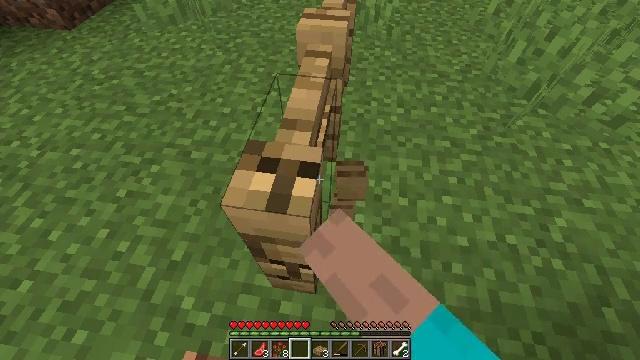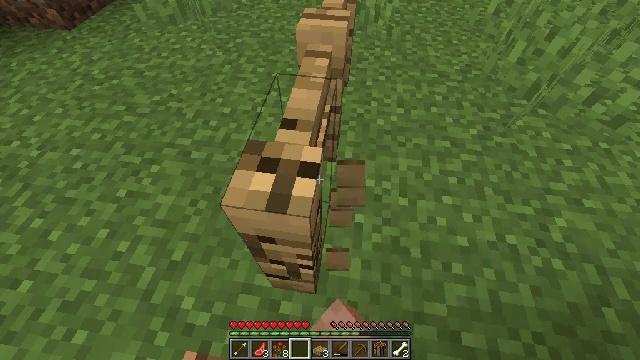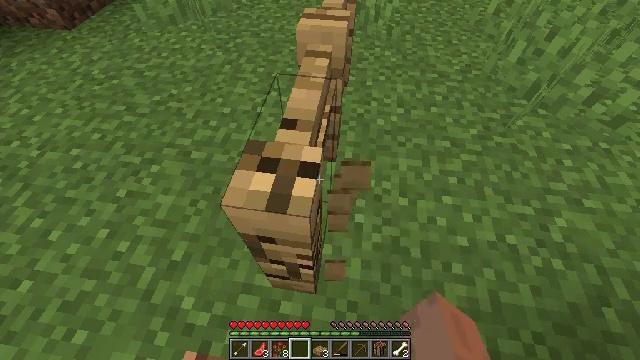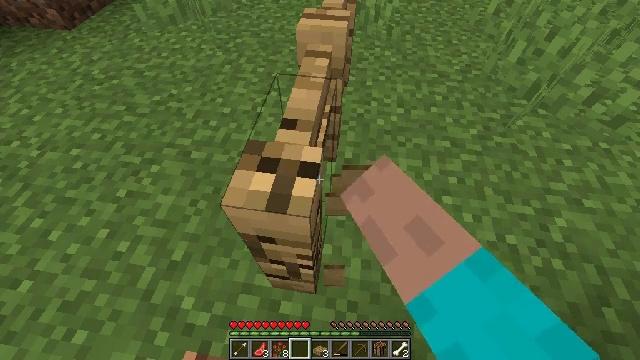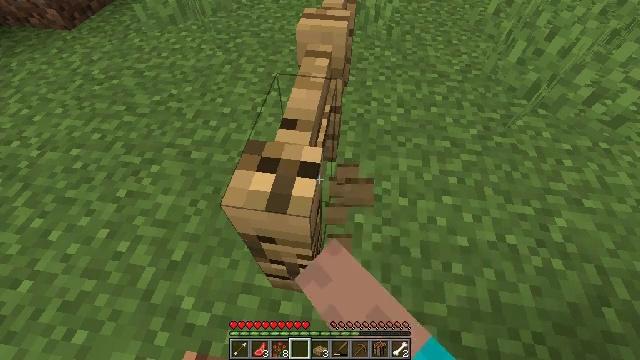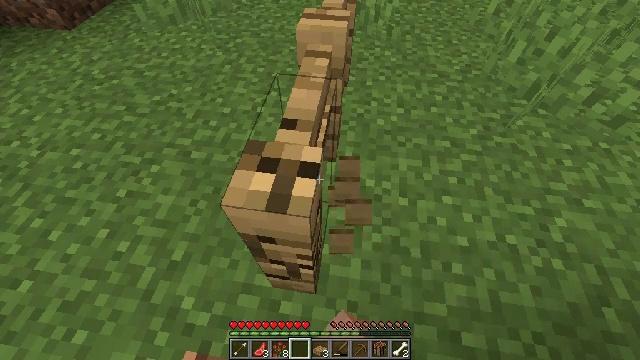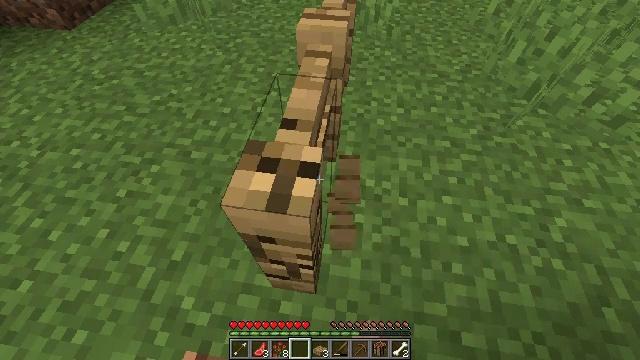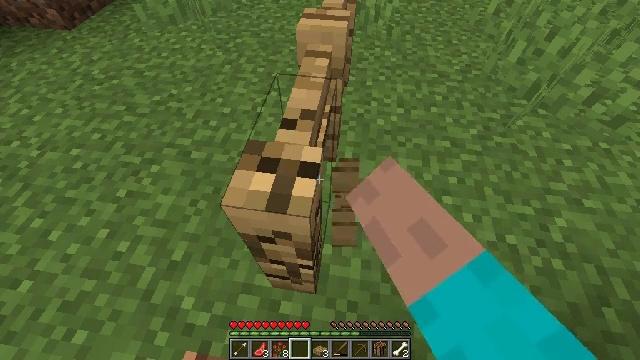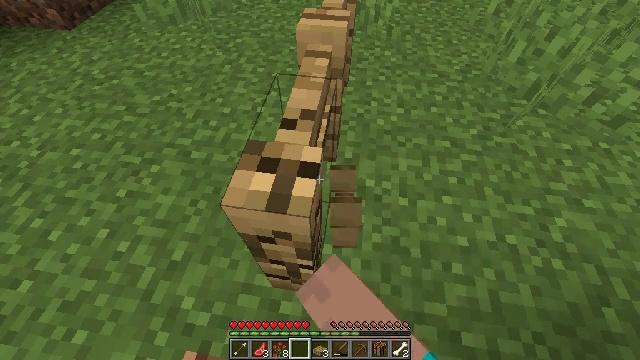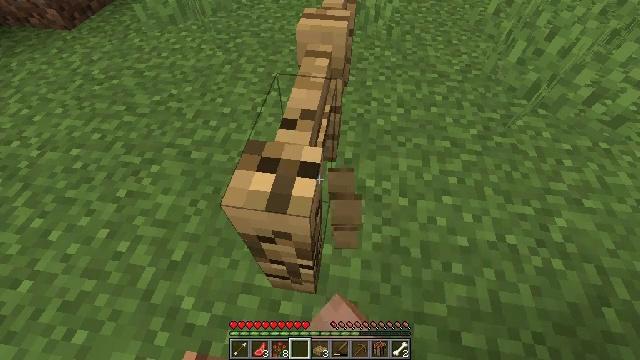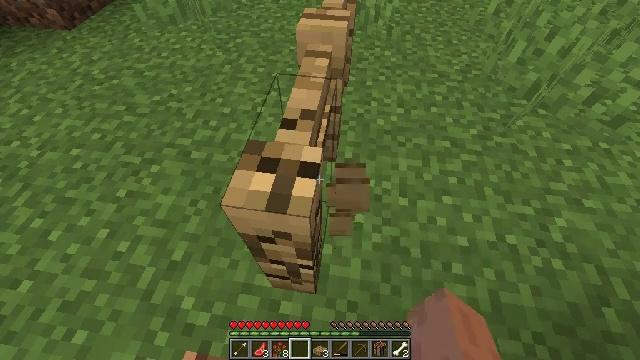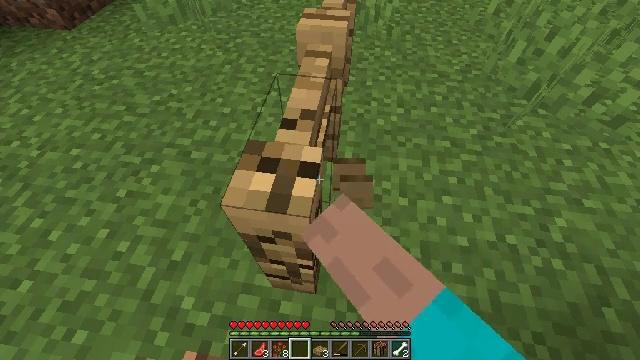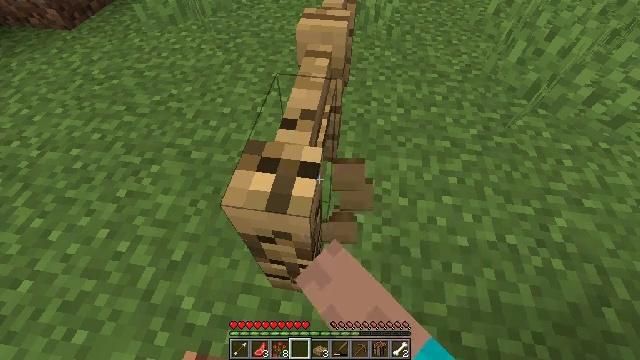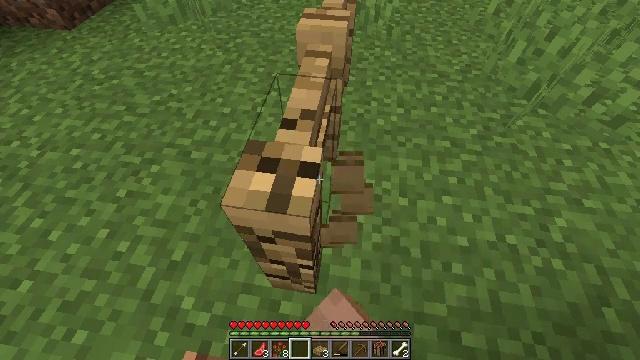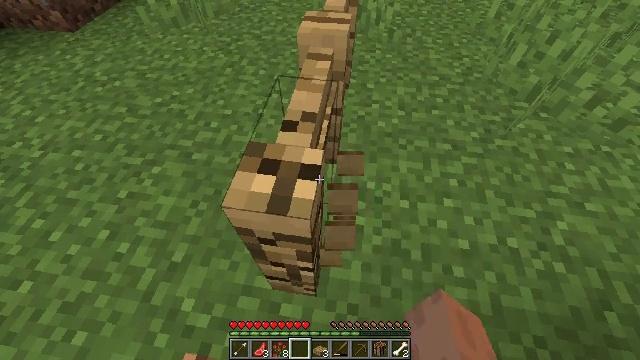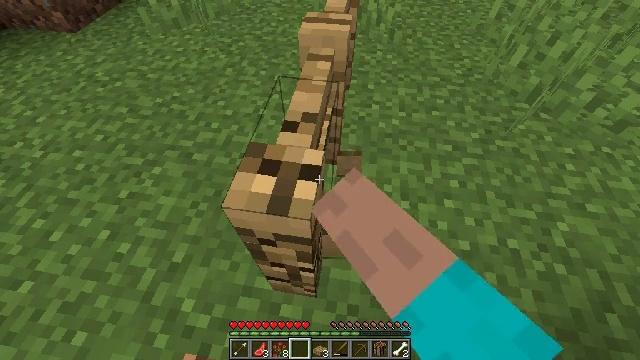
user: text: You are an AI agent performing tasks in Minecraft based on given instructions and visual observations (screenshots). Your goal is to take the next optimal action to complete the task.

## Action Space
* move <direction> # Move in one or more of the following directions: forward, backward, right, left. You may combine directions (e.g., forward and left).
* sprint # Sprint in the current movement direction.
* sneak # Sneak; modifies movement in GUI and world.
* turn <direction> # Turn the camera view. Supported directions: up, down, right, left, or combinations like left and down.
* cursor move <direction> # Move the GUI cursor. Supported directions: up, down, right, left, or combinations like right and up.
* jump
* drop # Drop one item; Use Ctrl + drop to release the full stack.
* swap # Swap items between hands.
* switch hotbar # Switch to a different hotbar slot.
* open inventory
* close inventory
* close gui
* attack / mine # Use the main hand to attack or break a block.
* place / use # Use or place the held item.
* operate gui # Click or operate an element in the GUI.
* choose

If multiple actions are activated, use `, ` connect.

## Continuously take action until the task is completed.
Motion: motion action
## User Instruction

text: Break down the oak fence.
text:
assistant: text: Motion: attack / mine
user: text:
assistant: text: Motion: attack / mine
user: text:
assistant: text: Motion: attack / mine
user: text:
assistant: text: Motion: attack / mine
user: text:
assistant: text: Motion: attack / mine
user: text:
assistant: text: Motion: attack / mine
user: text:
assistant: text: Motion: attack / mine
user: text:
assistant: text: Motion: attack / mine
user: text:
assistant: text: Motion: attack / mine
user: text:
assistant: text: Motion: attack / mine
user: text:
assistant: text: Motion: attack / mine
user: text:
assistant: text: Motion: attack / mine
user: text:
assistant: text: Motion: attack / mine
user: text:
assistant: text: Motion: attack / mine
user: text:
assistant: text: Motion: attack / mine
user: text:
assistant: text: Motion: attack / mine
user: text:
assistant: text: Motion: attack / mine
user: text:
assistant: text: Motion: attack / mine
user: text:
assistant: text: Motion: attack / mine
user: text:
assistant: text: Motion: attack / mine
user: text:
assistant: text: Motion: attack / mine
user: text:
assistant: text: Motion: attack / mine
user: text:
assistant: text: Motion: attack / mine
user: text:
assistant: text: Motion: attack / mine
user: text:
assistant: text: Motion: attack / mine
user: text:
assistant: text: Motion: attack / mine
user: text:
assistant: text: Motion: attack / mine
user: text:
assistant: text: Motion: attack / mine
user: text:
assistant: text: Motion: attack / mine
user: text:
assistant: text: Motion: attack / mine